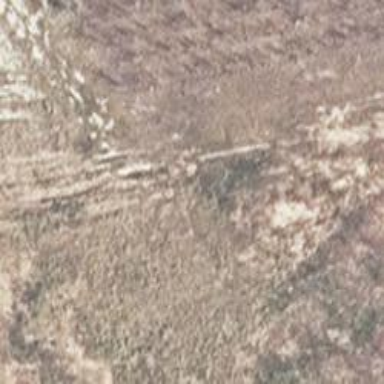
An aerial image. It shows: Dirt track with grade 5 tracktype.